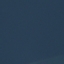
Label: SeaLake